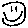
Label: smiley face